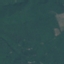
Land use / land cover: Forest